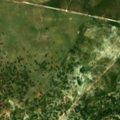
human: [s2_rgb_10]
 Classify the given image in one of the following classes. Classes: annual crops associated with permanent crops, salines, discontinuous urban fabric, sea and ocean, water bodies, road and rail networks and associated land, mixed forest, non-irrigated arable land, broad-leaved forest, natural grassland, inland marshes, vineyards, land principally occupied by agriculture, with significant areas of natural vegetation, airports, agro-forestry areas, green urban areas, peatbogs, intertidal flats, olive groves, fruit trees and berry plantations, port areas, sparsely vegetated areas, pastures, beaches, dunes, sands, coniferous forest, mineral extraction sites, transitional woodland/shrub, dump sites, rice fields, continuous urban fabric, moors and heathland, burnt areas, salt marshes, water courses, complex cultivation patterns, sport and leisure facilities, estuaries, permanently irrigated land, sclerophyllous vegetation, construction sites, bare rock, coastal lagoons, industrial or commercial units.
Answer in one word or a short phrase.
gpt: continuous urban fabric